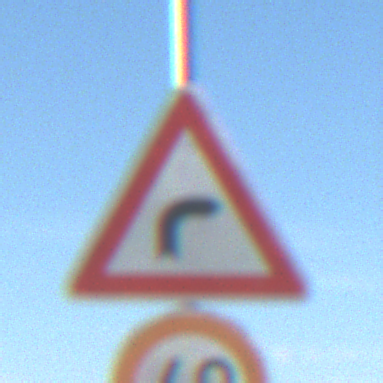
Verkehrszeichen: KurveRechts
Zusatzzeichen unten: Geschwindigkeit40
Umgebung: Outdoor, Nature
Tageszeit: MorningAfternoon
Wetter: Clear
Licht: Natural
Jahreszeit: Autumn
Kontrast: HighContrast